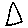
Label: triangle